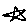
Label: star